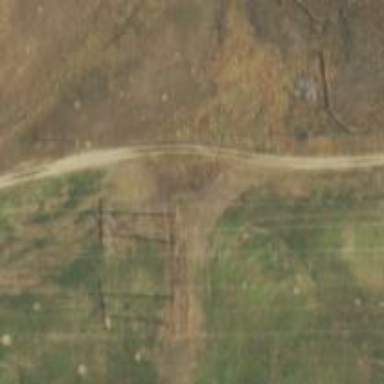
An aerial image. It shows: H-frame designed tower for power lines.